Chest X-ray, PA view. Patient: 51 years old, sex F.
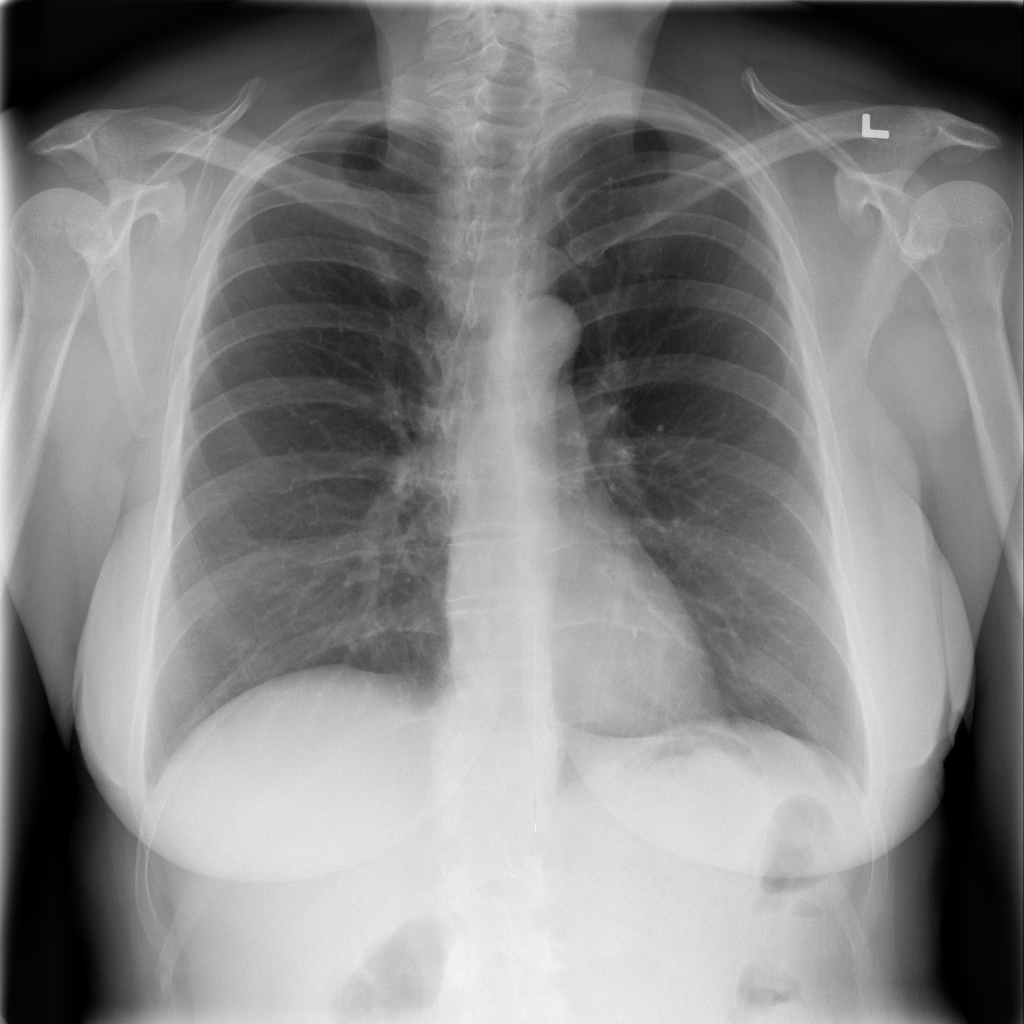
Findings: No Finding